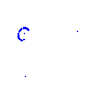
Particle: kaon